Question: I have multiple GPU cards(NO.0, NO.1 ...), and every time I run a <URL> card, it will use up 73MiB on the NO.0 card.
For example, in the fig below, process 11899 will use 73MiB on NO.0 card but it actually run on NO.1 card.

Why? Can I disable this feature?
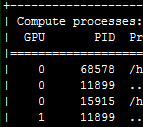
Answer: The CUDA driver is like an operating system. It will reserve memory for various purposes when it is active. Certain features, such as <URL>. And its even possible that the application itself may be doing some explicit allocations on those devices, for some reason.
If you want to prevent this, one option is to use the 'CUDA_VISIBLE_DEVICES' <URL> when you launch your process.
For example, if you want to prevent CUDA from doing anything with card "0", you could do something like this (on linux):
'''
CUDA_VISIBLE_DEVICES="1,2" ./my_application ...
'''
Note that the enumeration used above (the CUDA enumeration) is the same enumeration that would be reported by the 'deviceQuery' sample app, but not necessarily the same enumeration reported by 'nvidia-smi' (the NVML enumeration). You may need to experiment or else run 'deviceQuery' to determine which GPUs you want to use, and which you want to exclude.
Also note that using this option actually affects the devices that are visible to an application, and will cause a re-ordering of device enumeration (the device that was previously "1" will appear to be enumerated as device "0", for example). So if your application is multi-GPU aware, and you are selecting specific devices for use, you may need to change the specific devices you (or the application) are selecting, when you use this environment variable.